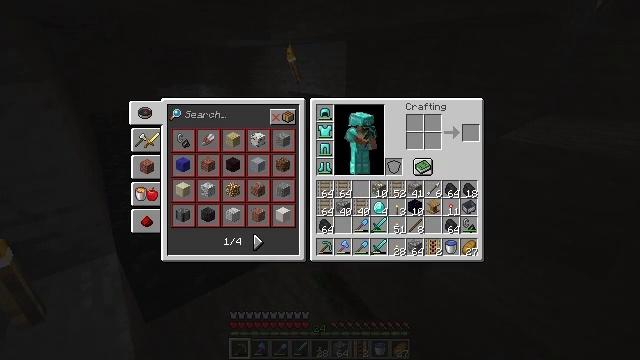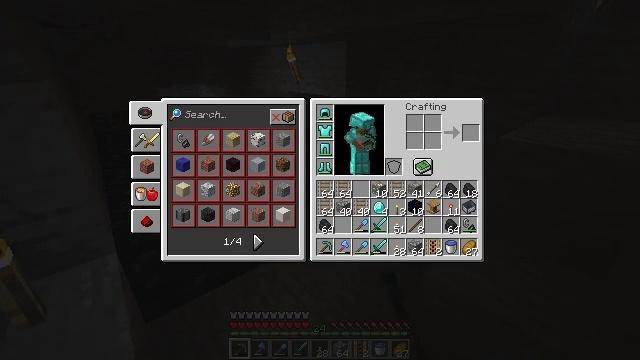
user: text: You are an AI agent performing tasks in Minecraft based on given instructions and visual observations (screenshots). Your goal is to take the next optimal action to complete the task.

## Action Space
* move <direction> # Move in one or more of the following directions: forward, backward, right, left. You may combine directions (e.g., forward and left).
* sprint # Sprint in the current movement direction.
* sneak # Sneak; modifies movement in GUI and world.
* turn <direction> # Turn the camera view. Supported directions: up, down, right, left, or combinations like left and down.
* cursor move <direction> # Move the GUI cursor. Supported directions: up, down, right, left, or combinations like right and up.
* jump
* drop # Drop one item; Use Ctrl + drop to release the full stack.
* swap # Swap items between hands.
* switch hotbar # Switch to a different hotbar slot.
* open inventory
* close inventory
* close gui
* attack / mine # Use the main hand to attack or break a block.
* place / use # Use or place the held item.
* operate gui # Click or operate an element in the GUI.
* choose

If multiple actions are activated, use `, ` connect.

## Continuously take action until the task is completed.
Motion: motion action
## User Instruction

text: Remove a redstone from the inventory.
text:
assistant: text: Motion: cursor move left and down
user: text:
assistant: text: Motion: no_op